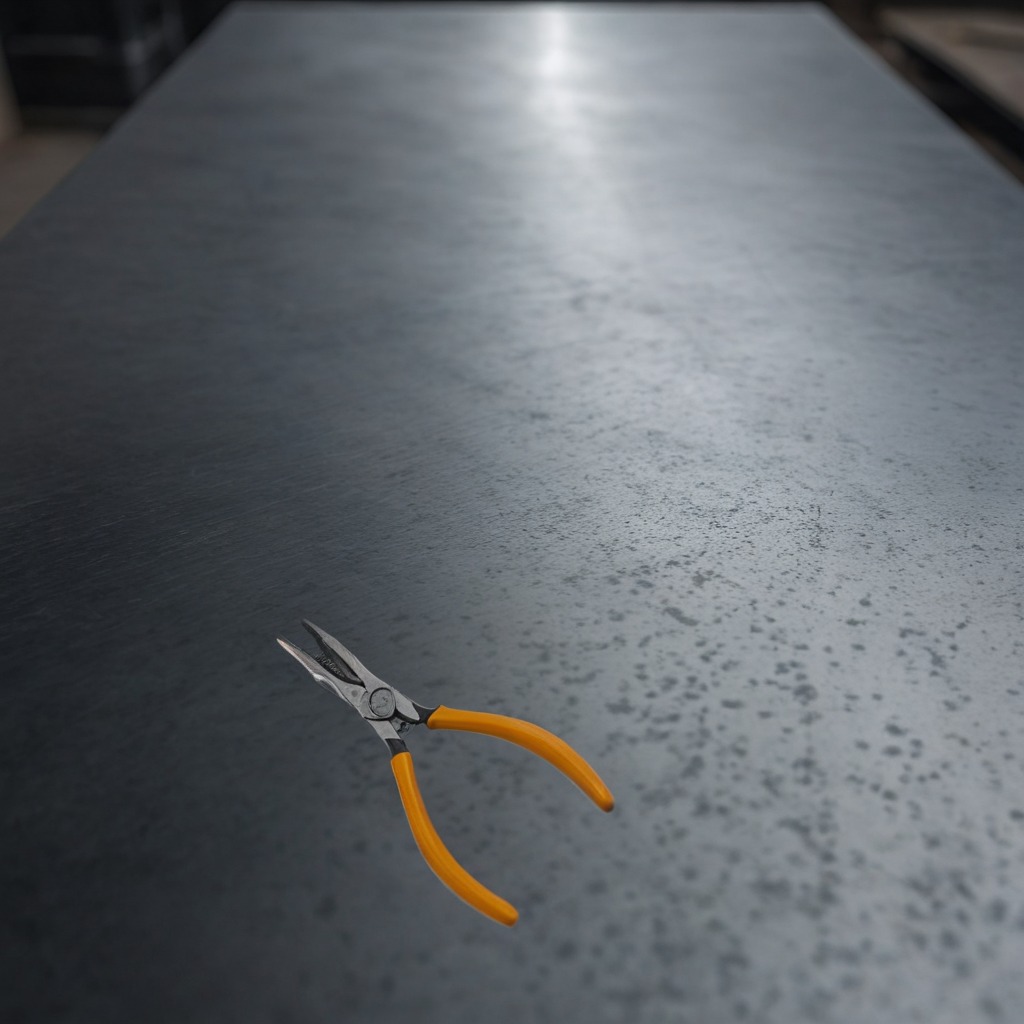
A plier lies on the cold steel table in a mining workshop.